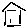
Label: house